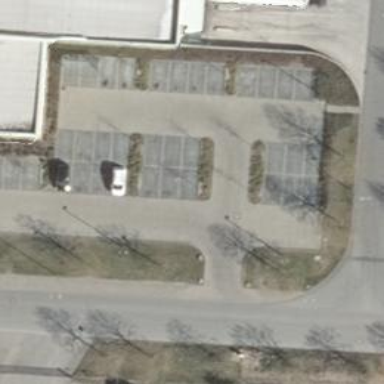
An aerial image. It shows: Road serving as parking aisle.